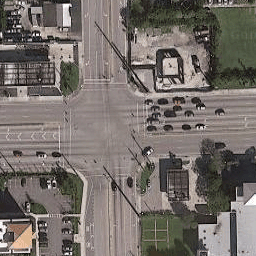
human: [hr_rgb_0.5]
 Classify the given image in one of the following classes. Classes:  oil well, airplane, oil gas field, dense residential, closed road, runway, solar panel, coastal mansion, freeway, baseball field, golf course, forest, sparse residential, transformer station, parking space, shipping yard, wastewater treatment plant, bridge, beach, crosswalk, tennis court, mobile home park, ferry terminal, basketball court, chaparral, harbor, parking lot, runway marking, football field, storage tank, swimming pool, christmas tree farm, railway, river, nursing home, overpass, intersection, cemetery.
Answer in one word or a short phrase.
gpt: intersection